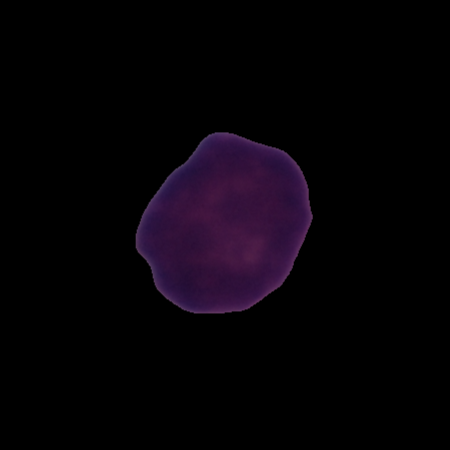
Label: healthy